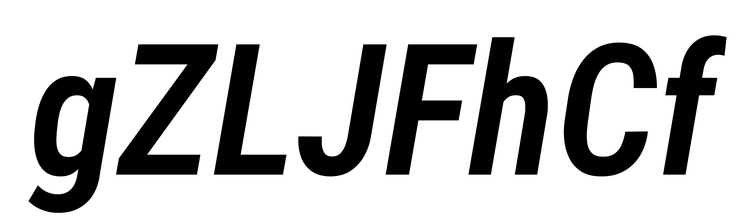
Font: Roboto-Italic_Condensed_SemiBold_Italic